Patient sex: M
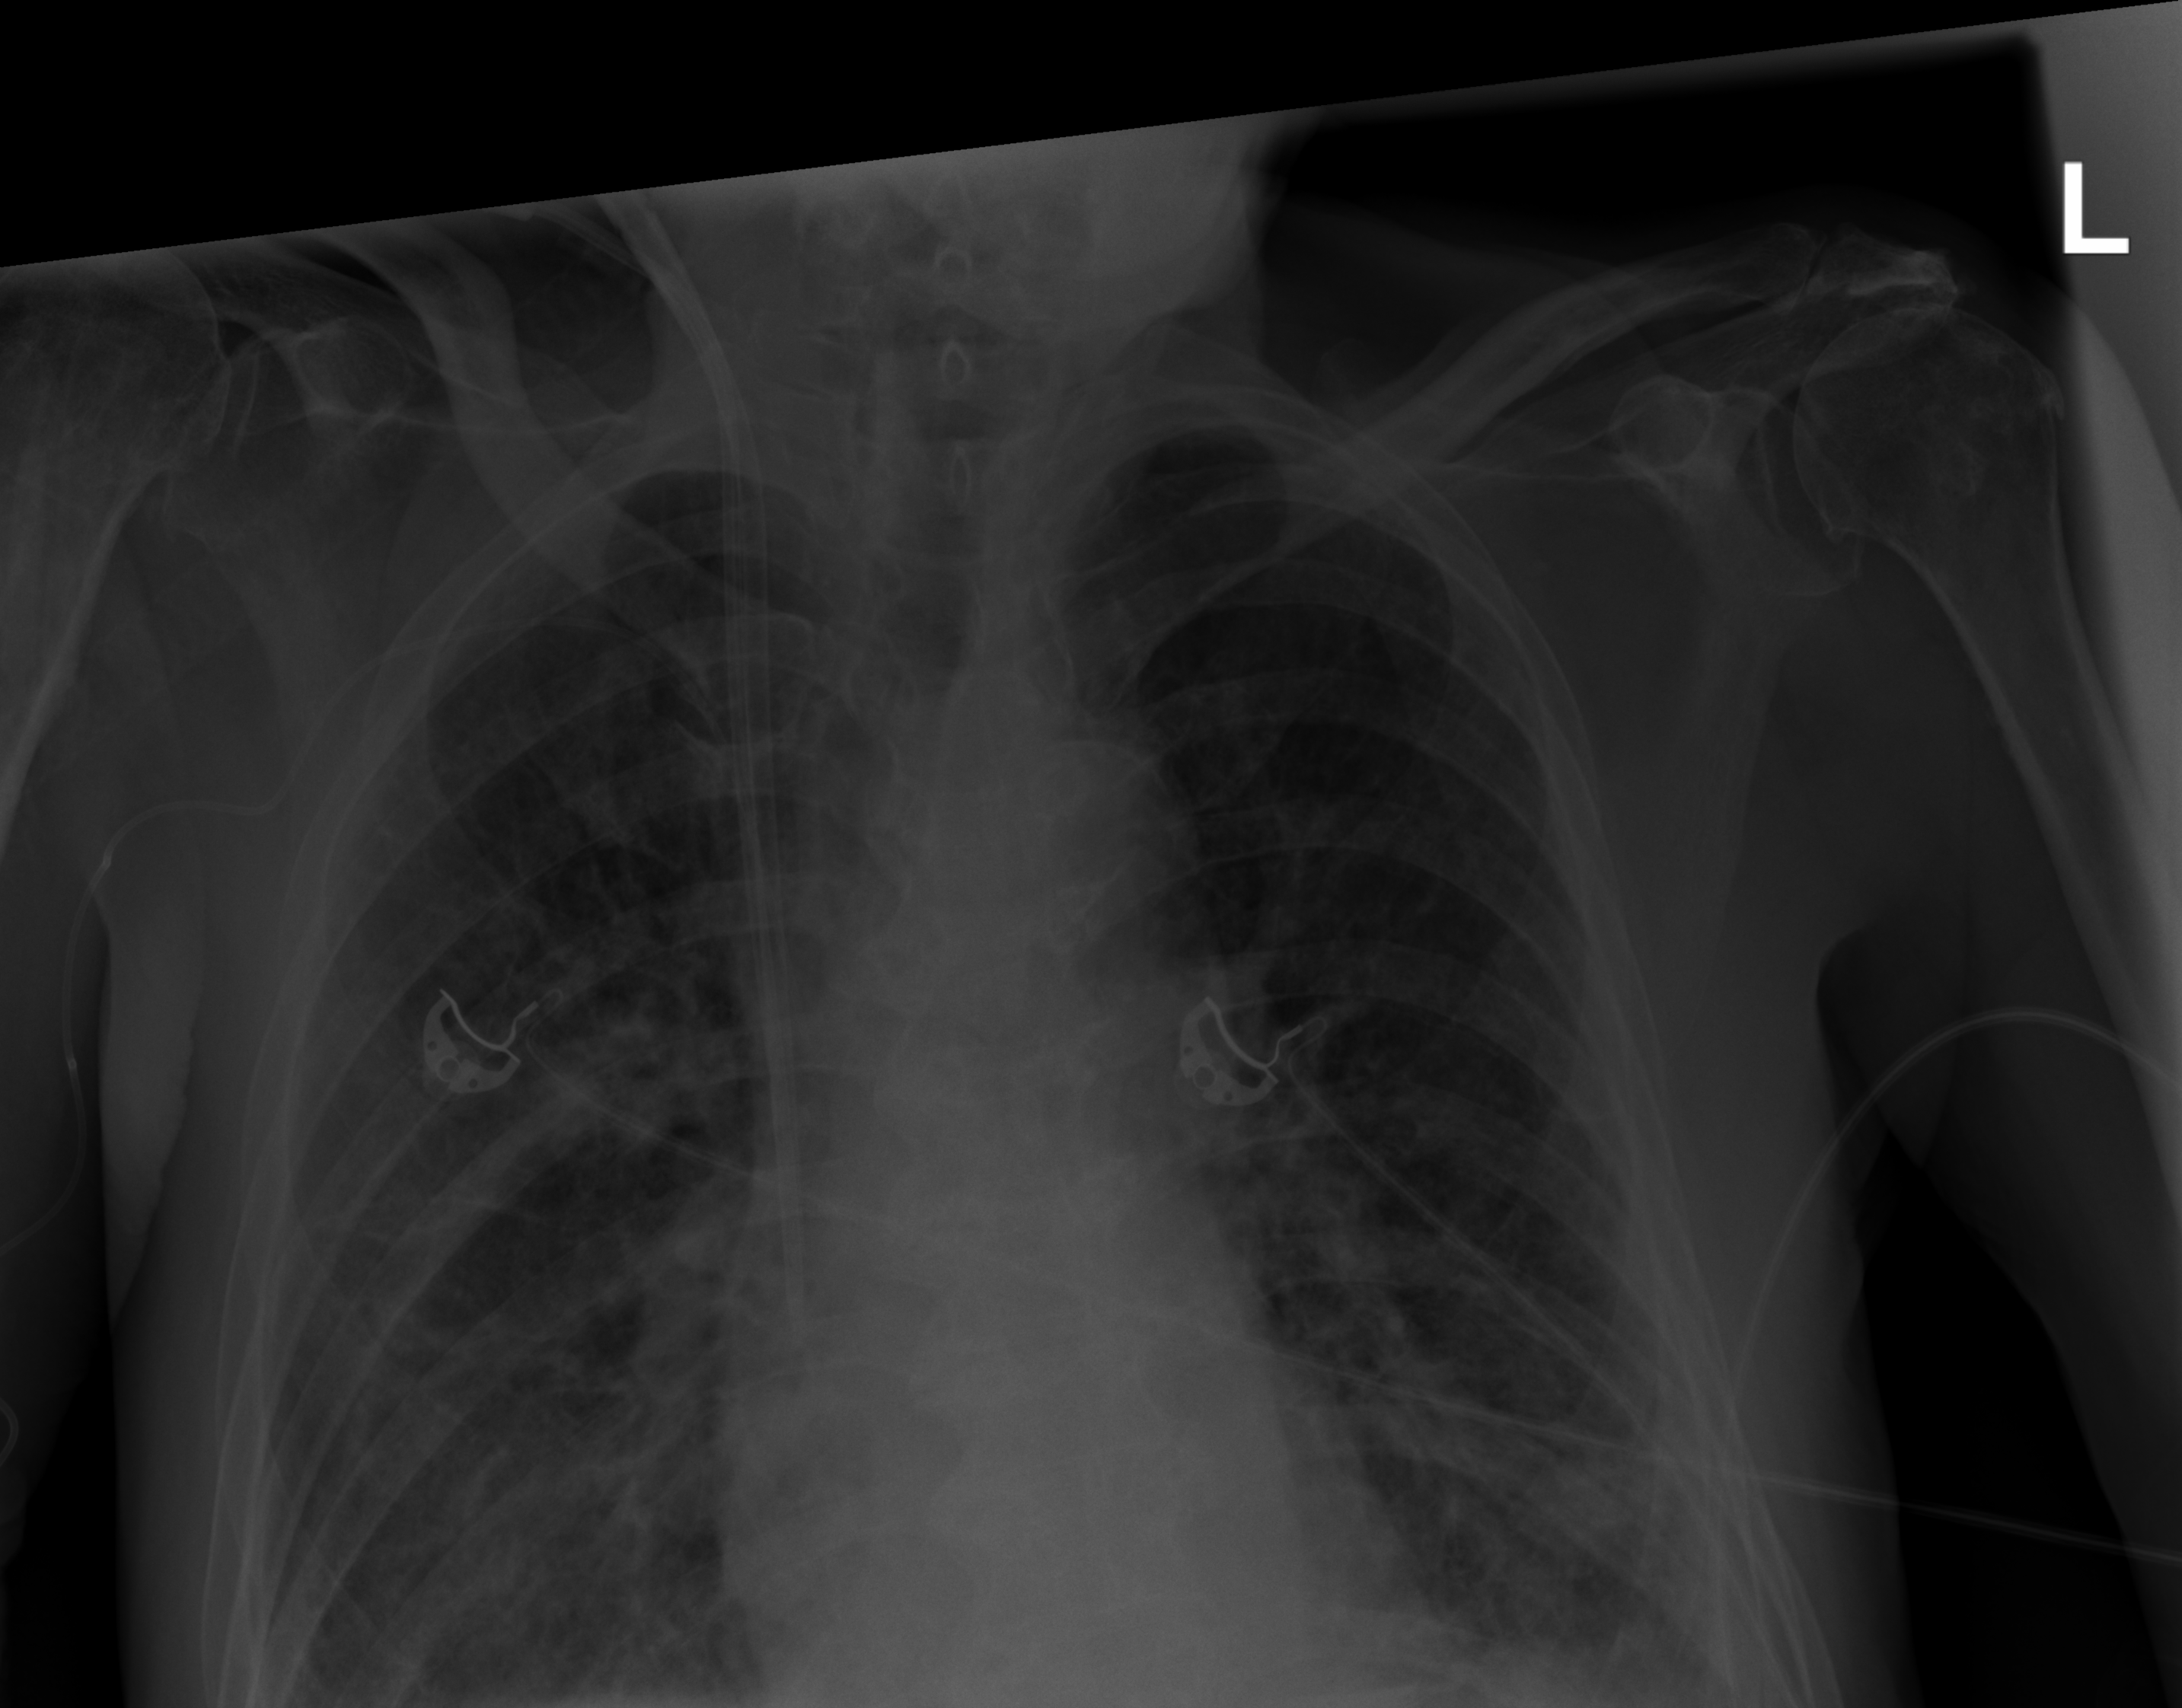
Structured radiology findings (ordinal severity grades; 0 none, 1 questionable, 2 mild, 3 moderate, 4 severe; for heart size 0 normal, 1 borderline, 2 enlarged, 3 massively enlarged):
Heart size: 0
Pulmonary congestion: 2
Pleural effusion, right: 2
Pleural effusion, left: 2
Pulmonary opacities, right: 2
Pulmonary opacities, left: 2
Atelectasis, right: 2
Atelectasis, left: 2